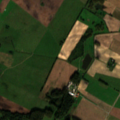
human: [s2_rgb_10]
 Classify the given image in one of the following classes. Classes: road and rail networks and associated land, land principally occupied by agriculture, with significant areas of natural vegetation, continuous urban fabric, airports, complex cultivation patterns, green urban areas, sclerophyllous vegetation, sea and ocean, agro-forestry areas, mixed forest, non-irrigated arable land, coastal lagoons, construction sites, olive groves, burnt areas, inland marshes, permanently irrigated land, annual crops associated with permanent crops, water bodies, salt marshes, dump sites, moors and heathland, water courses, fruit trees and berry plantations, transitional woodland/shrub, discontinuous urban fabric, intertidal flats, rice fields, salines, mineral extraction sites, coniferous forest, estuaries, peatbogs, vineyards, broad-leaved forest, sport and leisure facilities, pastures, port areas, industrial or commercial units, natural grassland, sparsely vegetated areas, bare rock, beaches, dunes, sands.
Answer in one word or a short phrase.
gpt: non-irrigated arable land, pastures, land principally occupied by agriculture, with significant areas of natural vegetation